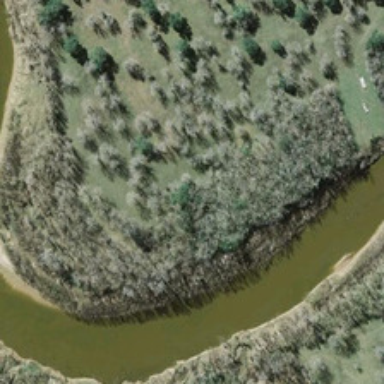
Many trees are in two sides of a curved green river .